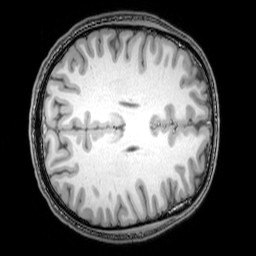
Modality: T1w
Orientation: axial
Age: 26
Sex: male
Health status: healthy
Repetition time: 0.081 s
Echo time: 0.037 s